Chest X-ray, PA view. Patient: 44 years old, sex M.
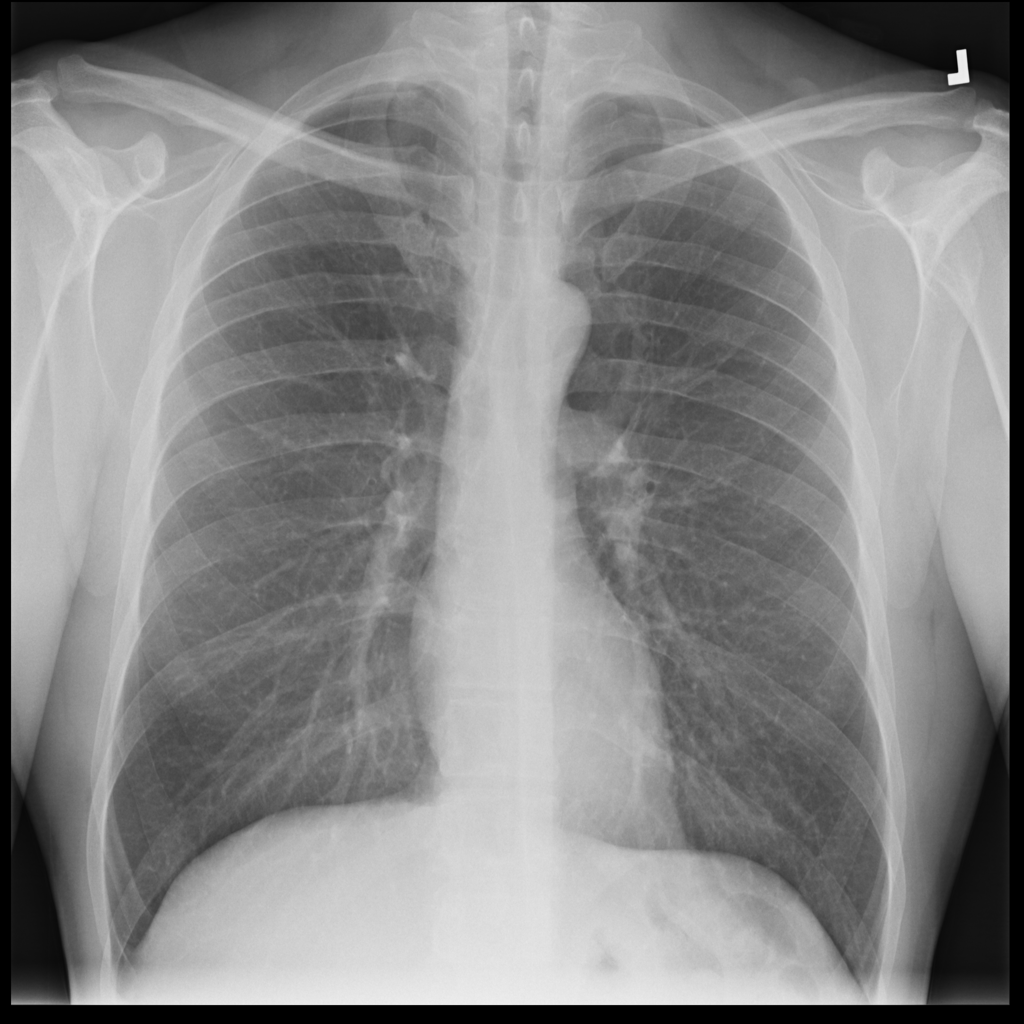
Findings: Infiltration